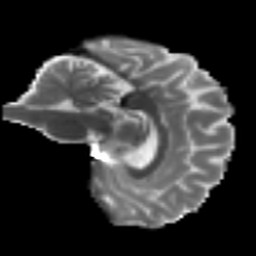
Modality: T2w
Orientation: sagittal
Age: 28
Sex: female
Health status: ill
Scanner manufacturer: siemens
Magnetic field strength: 3 T
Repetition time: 6.5 s
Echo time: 0.062 s